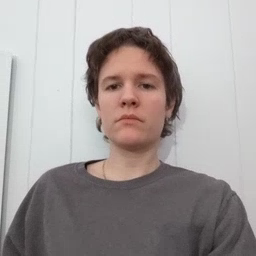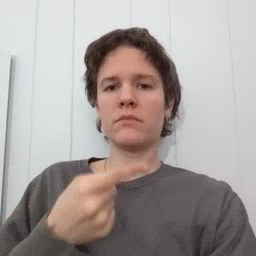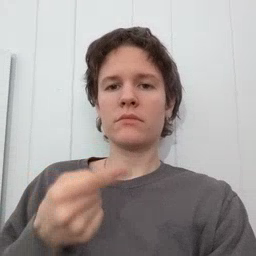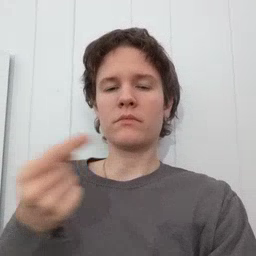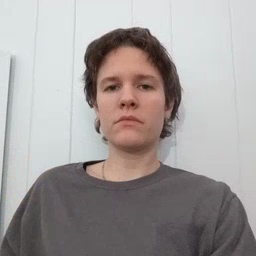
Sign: owie